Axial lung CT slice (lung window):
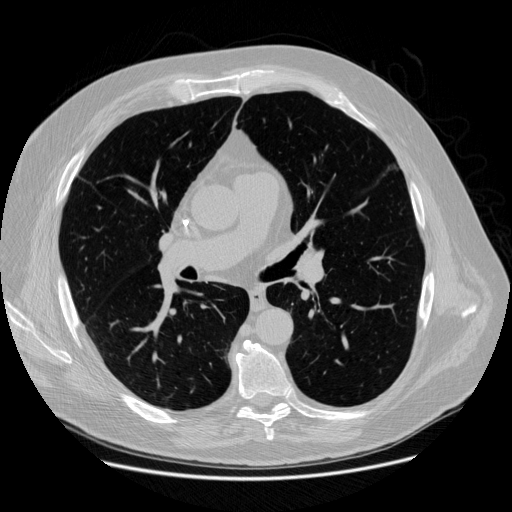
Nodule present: no